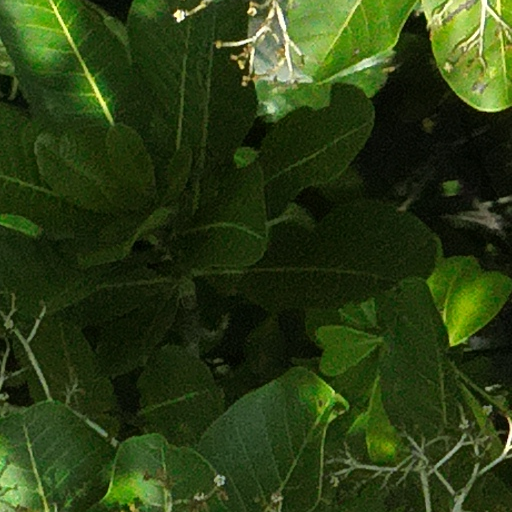
Species: Anacardium excelsum
GBIF accepted scientific name: Anacardium excelsum
Crown area (m\u00b2): 144.757